Interaction volume radius: 10 \u00c5
Interaction volume height: 15 \u00c5
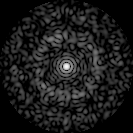
Disorder parameter: 0.8652